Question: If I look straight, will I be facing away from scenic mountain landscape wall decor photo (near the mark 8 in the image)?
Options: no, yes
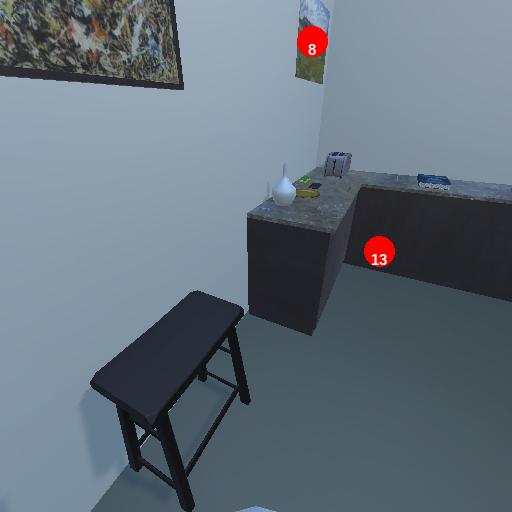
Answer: no